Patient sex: M
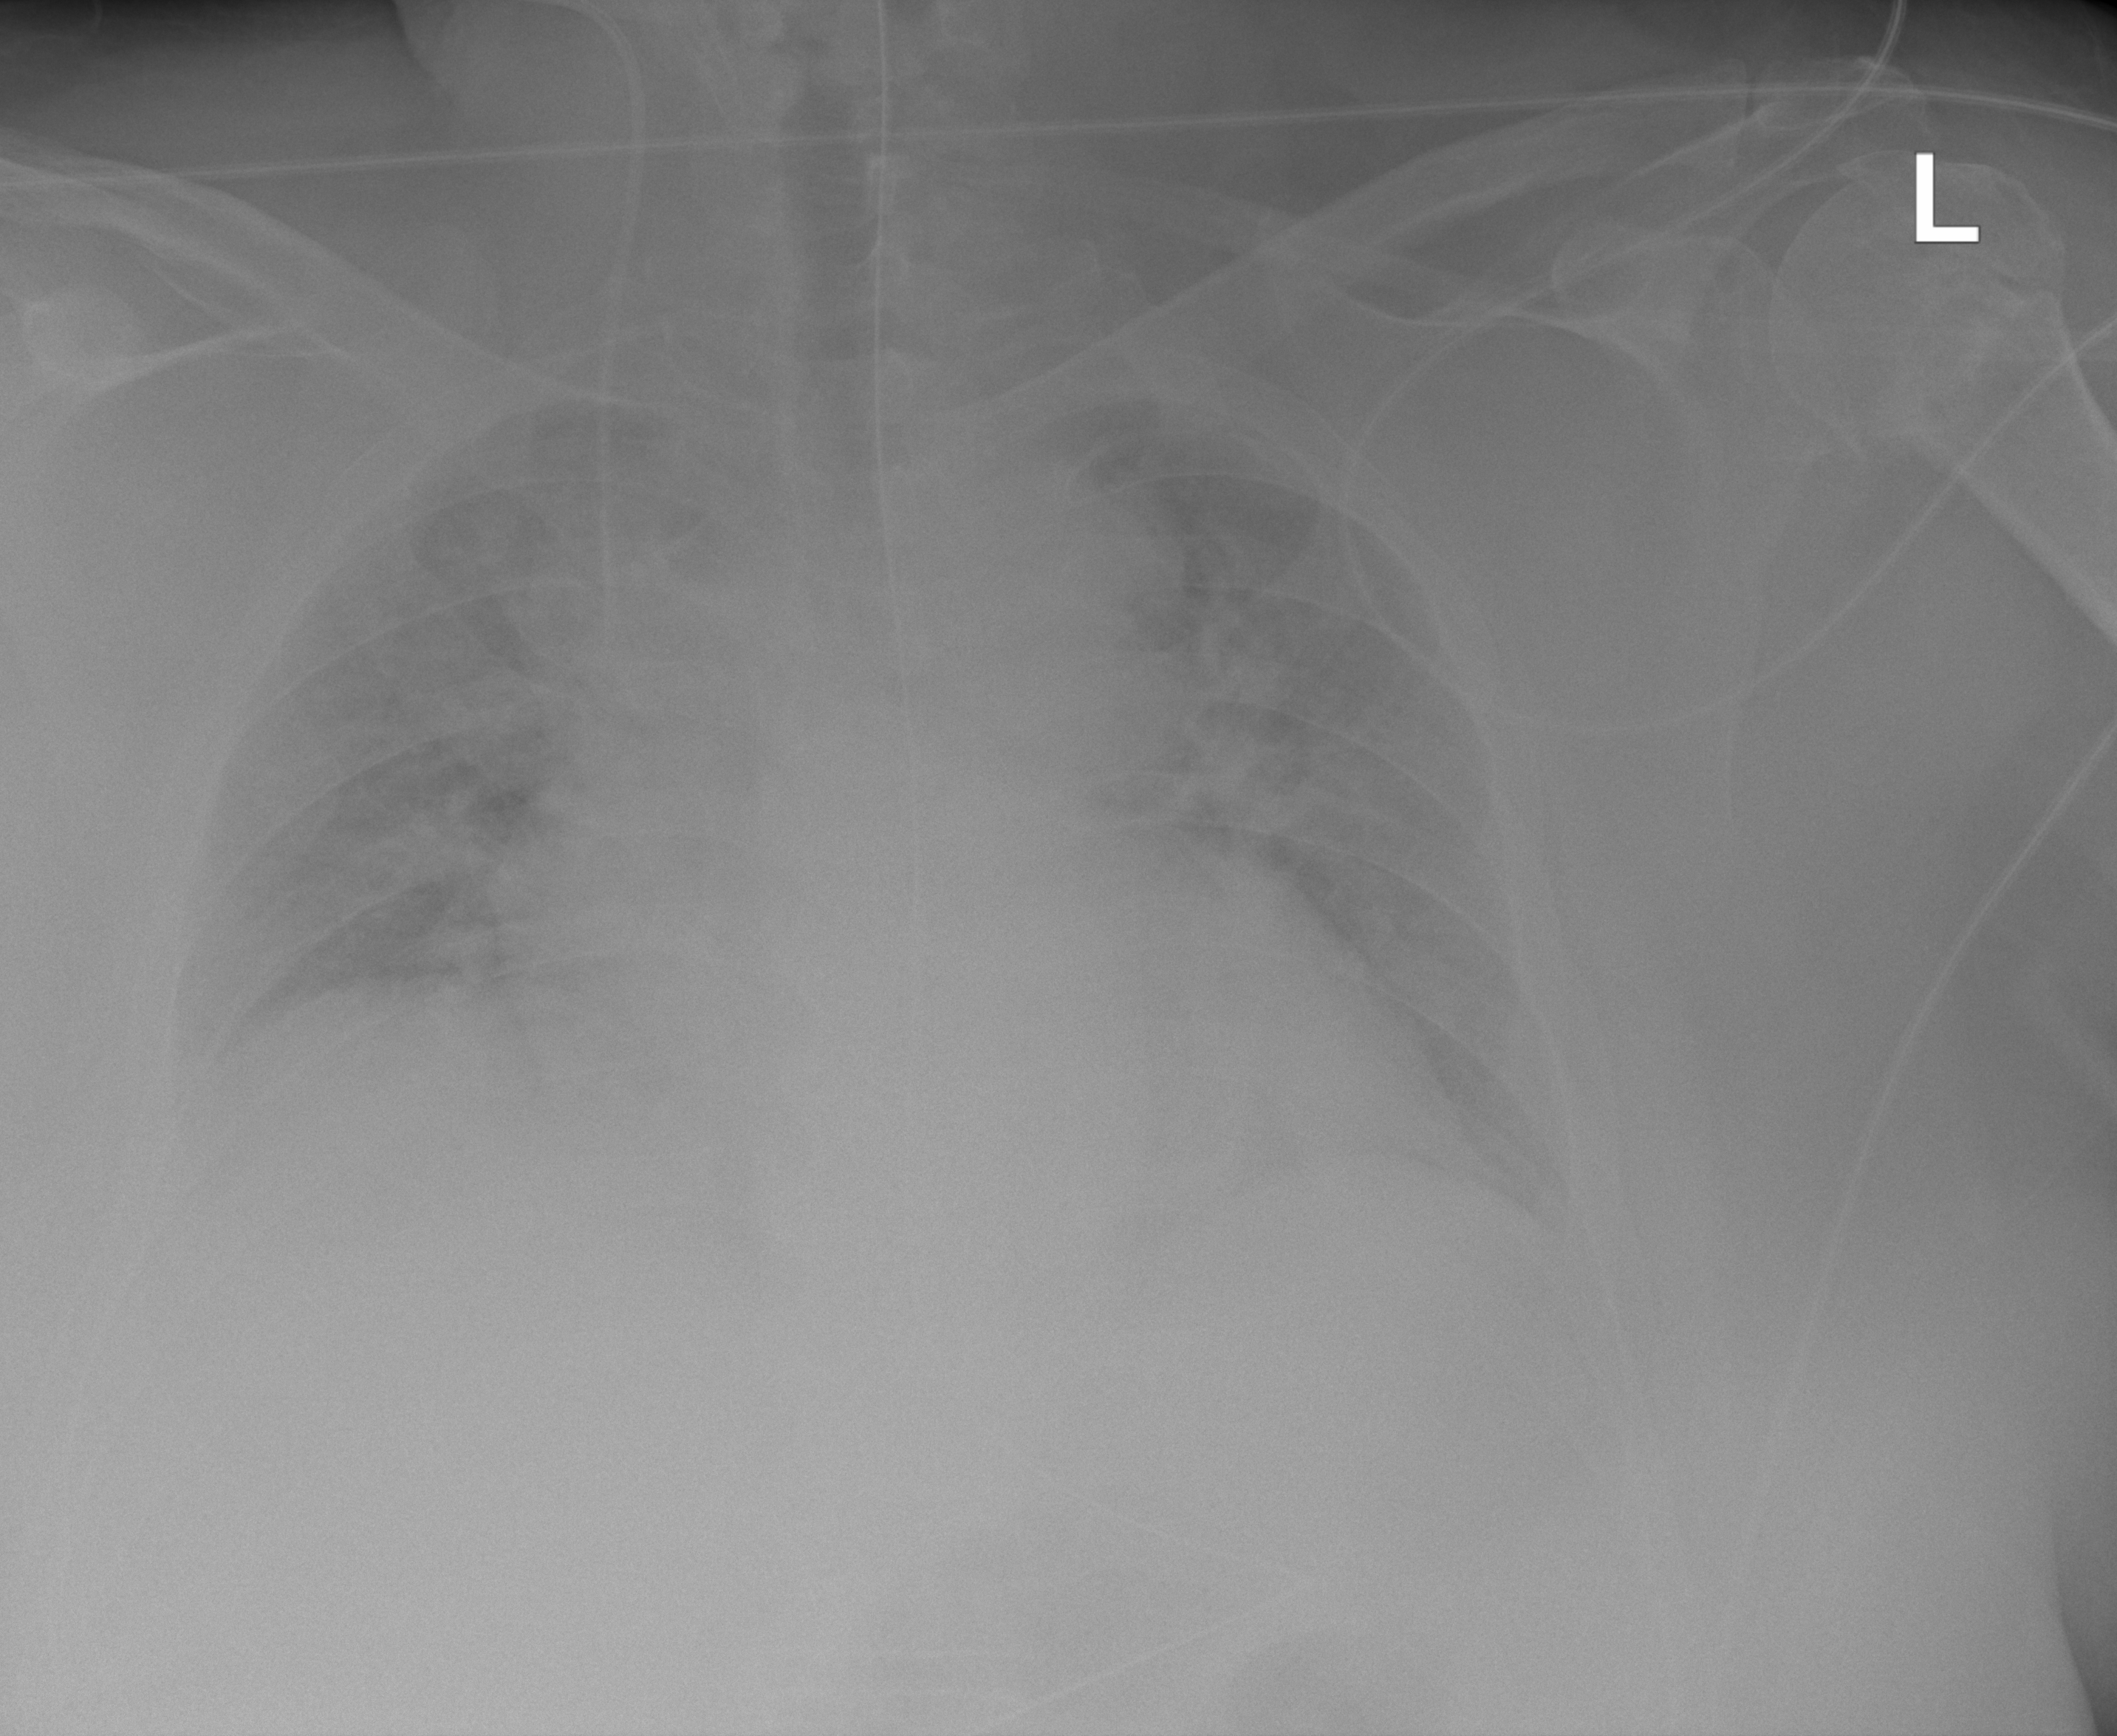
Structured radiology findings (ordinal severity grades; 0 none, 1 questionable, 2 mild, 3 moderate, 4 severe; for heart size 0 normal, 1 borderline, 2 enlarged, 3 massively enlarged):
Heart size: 1
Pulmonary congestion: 1
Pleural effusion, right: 0
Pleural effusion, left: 0
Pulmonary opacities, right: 0
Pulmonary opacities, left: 0
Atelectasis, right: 0
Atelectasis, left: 0